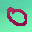
Label: 0